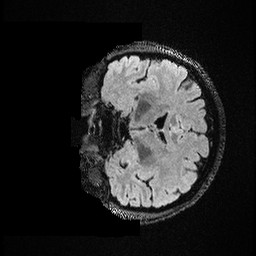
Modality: FLAIR
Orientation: coronal
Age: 31
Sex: female
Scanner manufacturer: ge
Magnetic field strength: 3 T
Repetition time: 4.802 s
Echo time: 0.1158 s